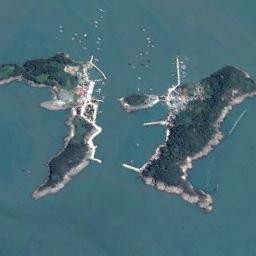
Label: island